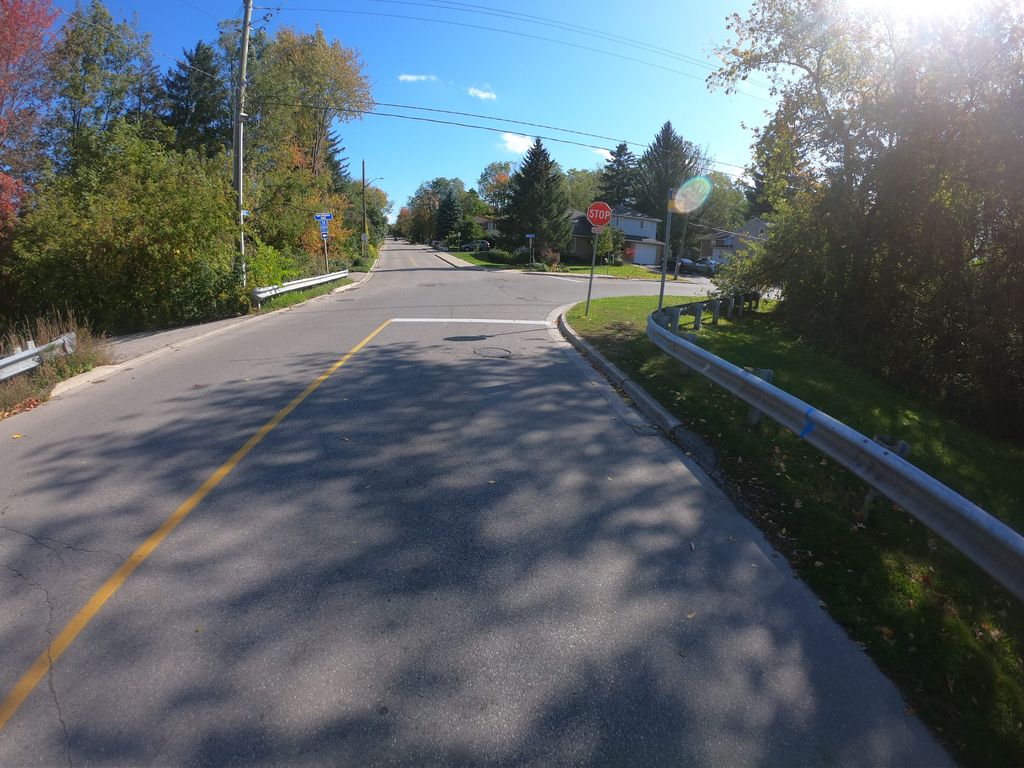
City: kitchener-waterloo